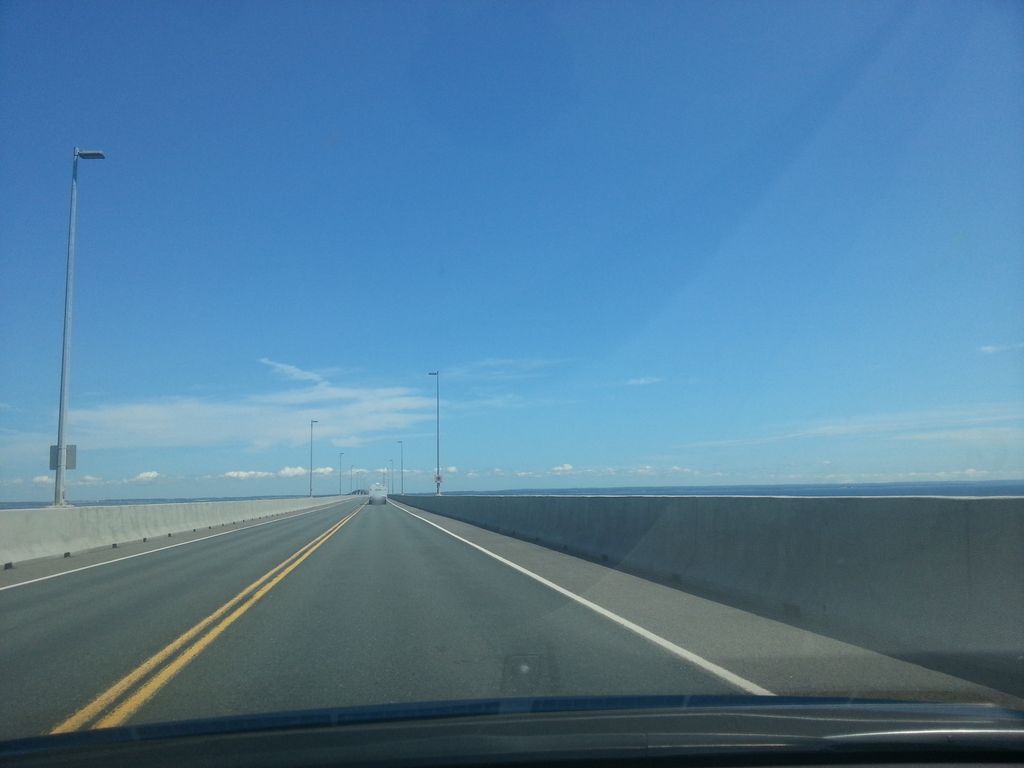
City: charlottetown